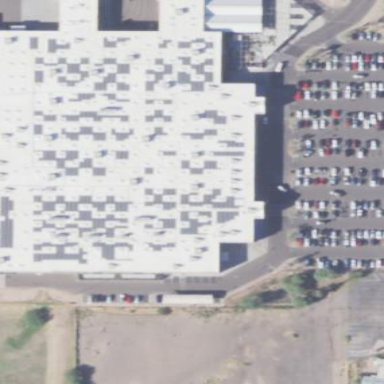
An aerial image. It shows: Retail building housing supermarket.